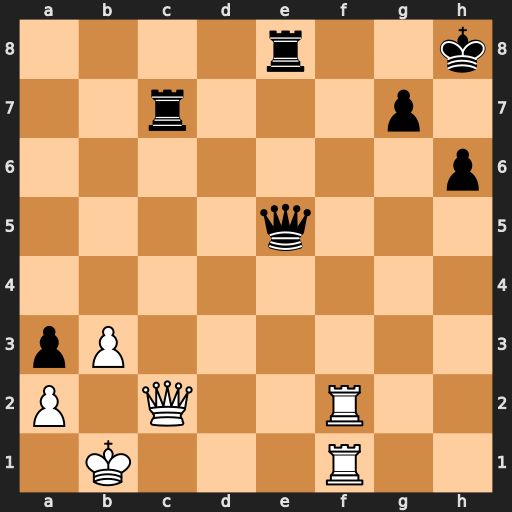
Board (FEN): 4r2k/2r3p1/7p/4q3/8/pP6/P1Q2R2/1K3R2
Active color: w
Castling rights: -
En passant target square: -
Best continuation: Rf8+ Rxf8 Rxf8#